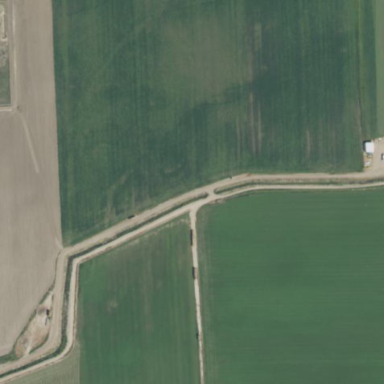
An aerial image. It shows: Farmland with corn crop.